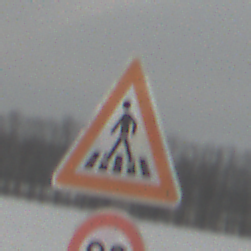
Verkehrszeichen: FussgaengerueberwegRechts
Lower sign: Geschwindigkeit20
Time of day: MorningAfternoon
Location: Outdoor (Nature)
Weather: Overcast
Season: Winter
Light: Natural